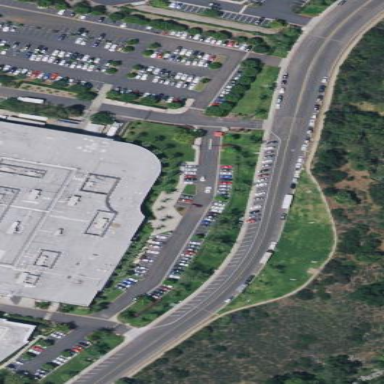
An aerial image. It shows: Parking area with asphalt surface. It is street-side parking with diagonal orientation.